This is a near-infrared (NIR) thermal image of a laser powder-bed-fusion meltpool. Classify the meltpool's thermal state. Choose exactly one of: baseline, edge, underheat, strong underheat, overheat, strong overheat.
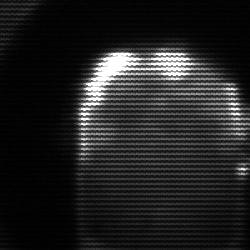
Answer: baseline